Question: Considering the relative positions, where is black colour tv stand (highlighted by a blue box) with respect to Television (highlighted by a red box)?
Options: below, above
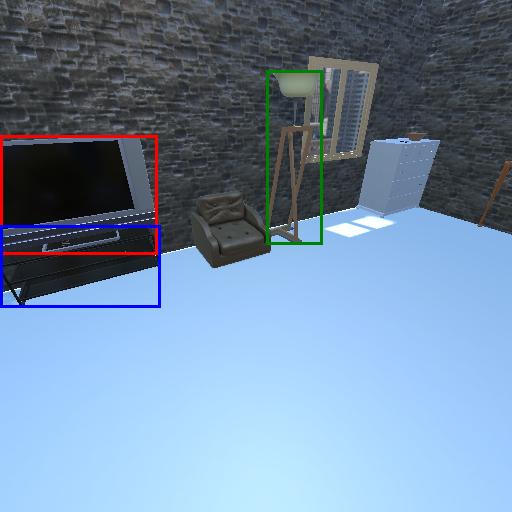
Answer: below